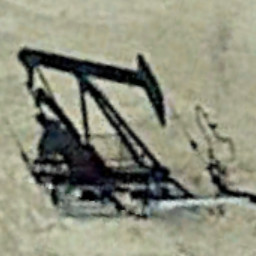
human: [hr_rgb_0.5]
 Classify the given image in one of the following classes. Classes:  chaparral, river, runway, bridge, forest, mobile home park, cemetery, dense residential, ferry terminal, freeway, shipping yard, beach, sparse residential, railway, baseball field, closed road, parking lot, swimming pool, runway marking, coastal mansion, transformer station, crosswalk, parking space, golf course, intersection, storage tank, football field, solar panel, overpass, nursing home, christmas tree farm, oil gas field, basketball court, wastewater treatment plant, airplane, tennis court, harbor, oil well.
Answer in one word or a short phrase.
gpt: oil well